Question: This piece of code comes from Swift documentation <URL>
'''
extension Int {
subscript(var digitIndex: Int) -> Int {
var decimalBase = 1
while digitIndex > 0 {
decimalBase *= 10
--digitIndex
}
return (self / decimalBase) % 10
}
}
'''
Apparently 'var' is a reserved word, so why it is legal to declare: 'subscript(var digitIndex: Int) -> Int'?
If I change the signature to 'subscript(#digitIndex: Int) -> Int', I will get this compiler error:

My questions are:
1) why the signature is valid?
2) why my change causes an exception?
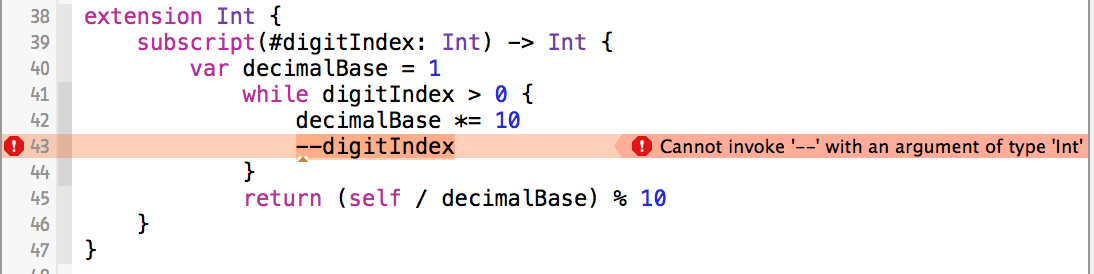
Answer: Declaring a function argument with 'var' means that it can be modified, is not a constant. In your case, without using 'var', you had a constant argument but you attempted to decrement it. Thus the error.
Your two cases are:
'''
func foo (x: int) { /* x is a constant, like 'let x: int' */ }
func foo (var x: int) { /* x is not a constant */ }
'''